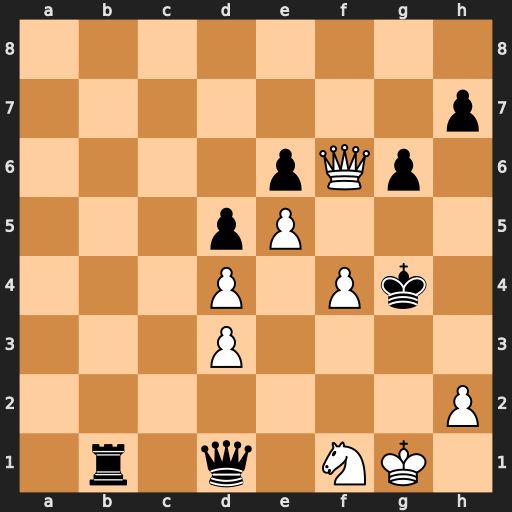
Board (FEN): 8/7p/4pQp1/3pP3/3P1Pk1/3P4/7P/1r1q1NK1
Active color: w
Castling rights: -
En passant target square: -
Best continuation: Qg5+ Kf3 Qg3+ Ke2 Qe3#